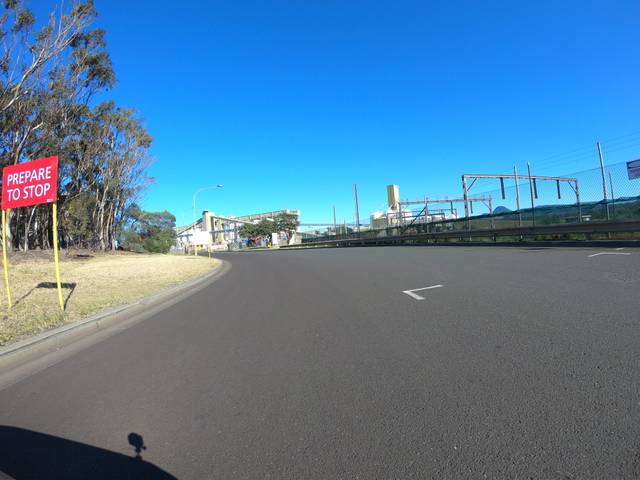
Region: Australia
Coordinates: -34.448, 150.897